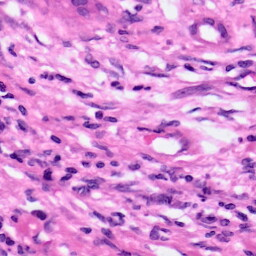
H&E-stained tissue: Pancreatic